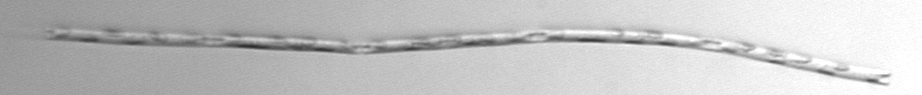
Label: Eucampia_morphytype1